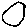
Label: circle